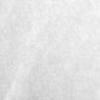
Label: no_change